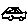
Label: car